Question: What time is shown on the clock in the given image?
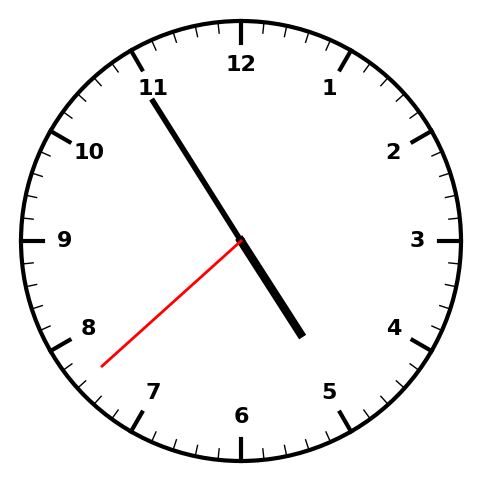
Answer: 04:54:38